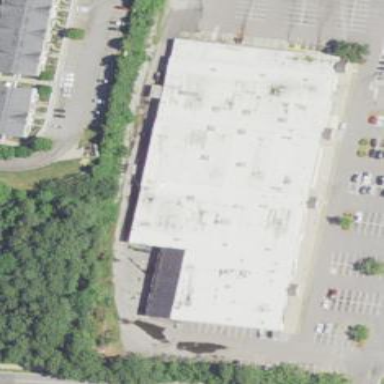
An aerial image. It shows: Commercial building.